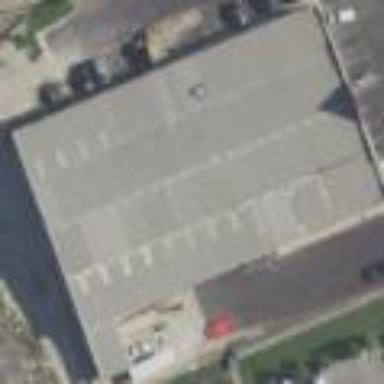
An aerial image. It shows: Retail building.